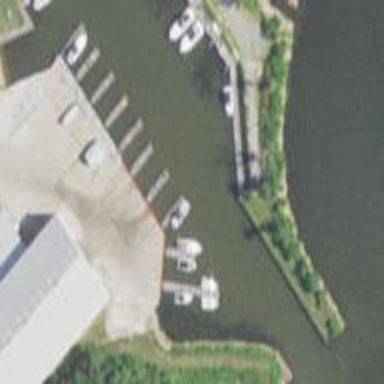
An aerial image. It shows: Marina located near water. It is categorized as marina and has harbor.